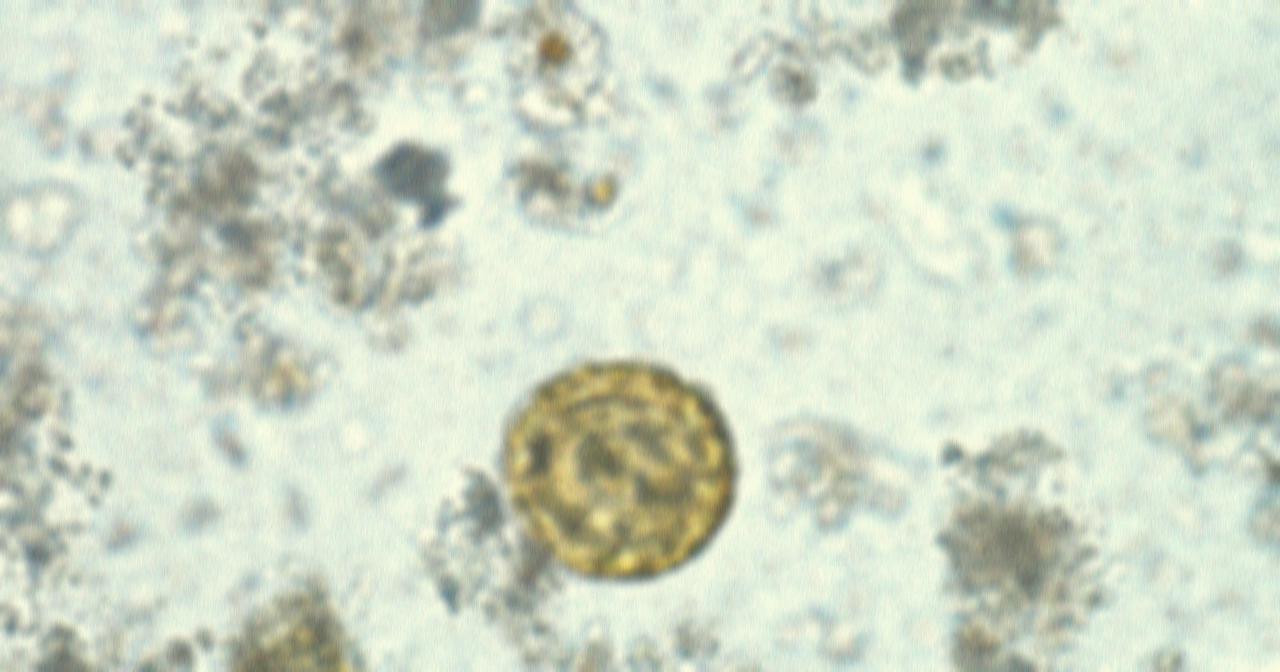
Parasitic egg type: Ascaris lumbricoides